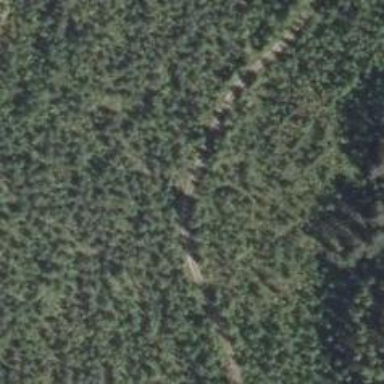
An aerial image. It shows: Track with grade5 tracktype.